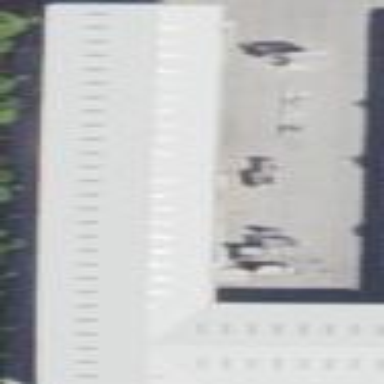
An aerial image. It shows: Industrial building.